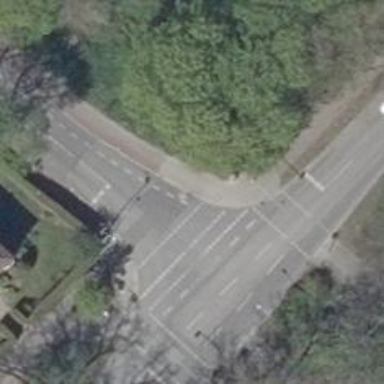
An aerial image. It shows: Road with traffic signals.